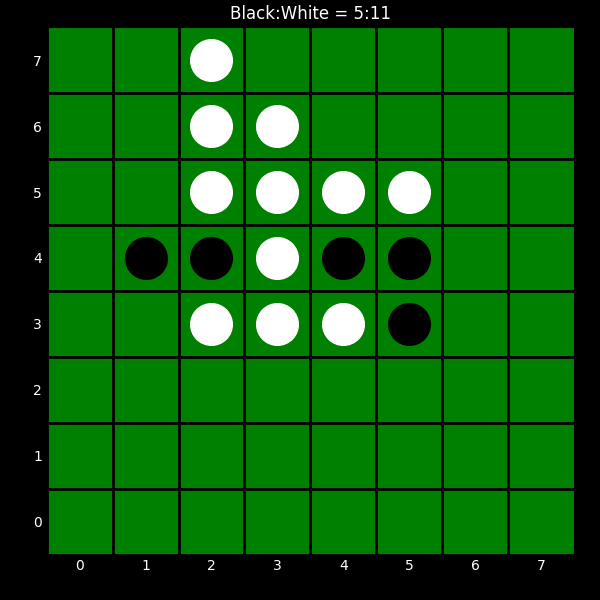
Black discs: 5
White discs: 11